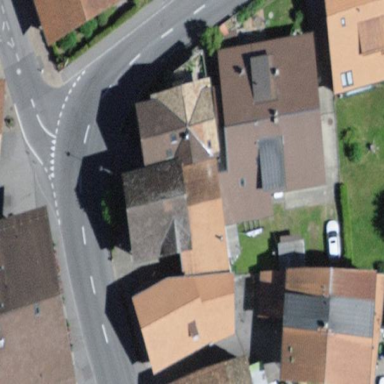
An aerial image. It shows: Residential building.